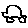
Label: car